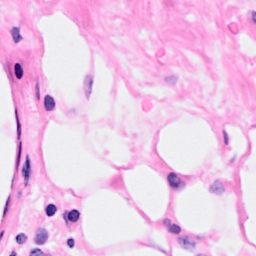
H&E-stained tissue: Breast